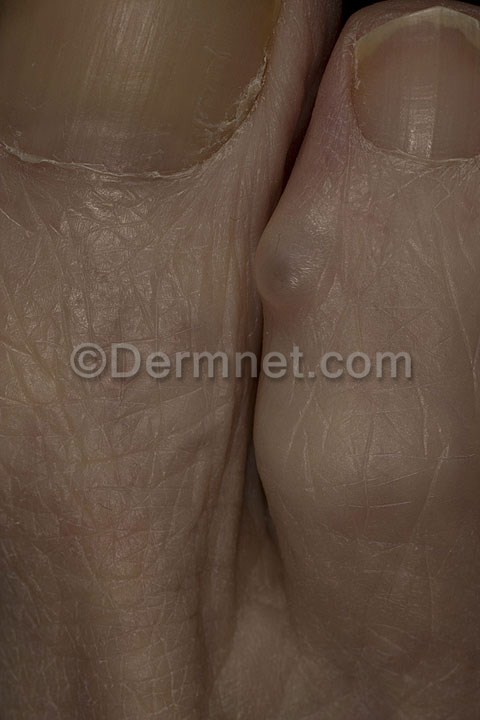
Disease: Nail Fungus and other Nail Disease